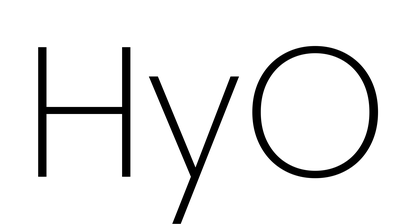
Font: Poppins-ExtraLight